Question: I am really new to this and to sure how to start. I am trying to do this question for practice
Let segma = {a,b}. Consider the set of all strings in segma* that have an odd
number of occurrences of the substring "ab" but do not have "bb" as a substring.
Give a DFA with six states accepting the set.
I did change my solution.

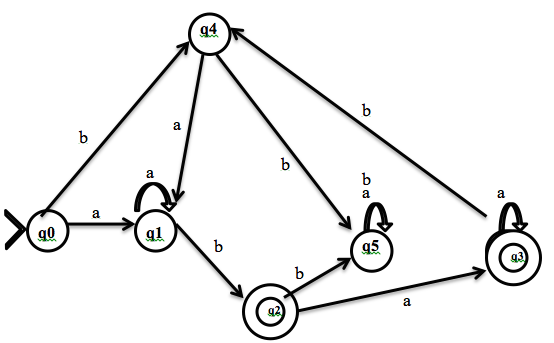
Answer: Here is an idea of how to approach this question. Think about the conditions you need to meet.
First, you need to have an odd number of "ab", which means your DFA should have a "counter" loop that every time you encounter odd number of "ab", your DFA will be in a state, such that this state has an edge that allows your DFA to move toward the accepting state. Conversely every time you encounter even number of "ab", your DFA should be in a state, such that this state cannot move forward, unless you encounter another "ab".
Second, the string cannot have "bb". This means that if you ever encounter a single "b", a subsequent "b" will drive your DFA to a sink, which means your DFA rejects the string.
It might be easier to associate each character condition to the edges, so that if a certain condition is met, your DFA can move to a certain state.